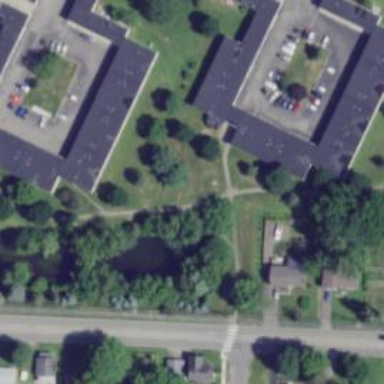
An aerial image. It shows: Asphalt path footway.